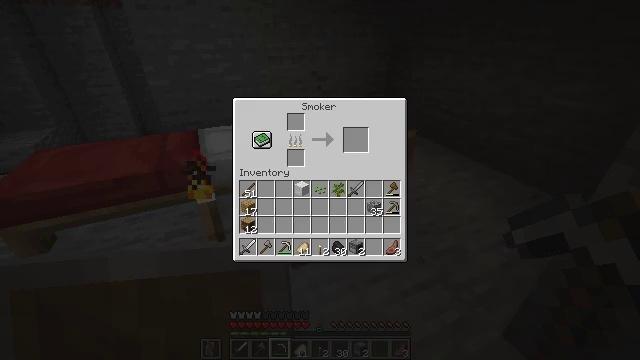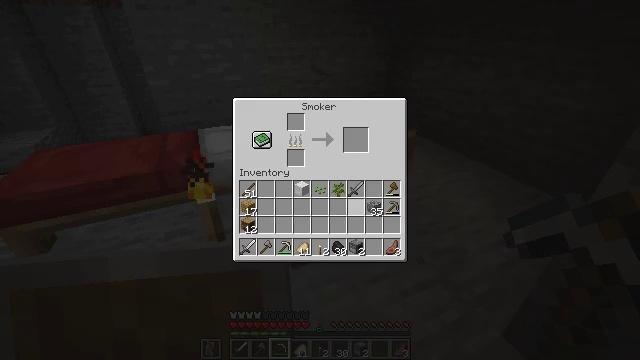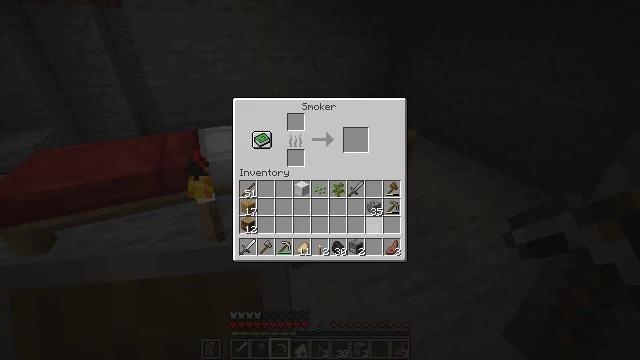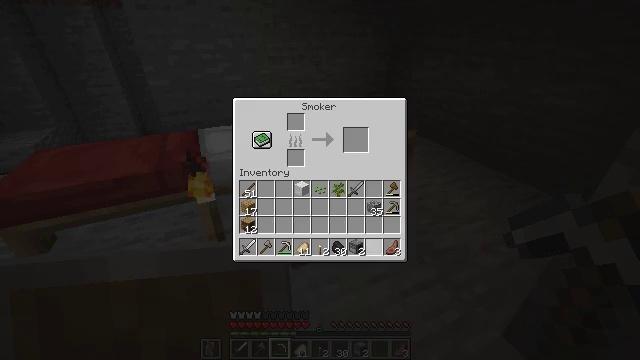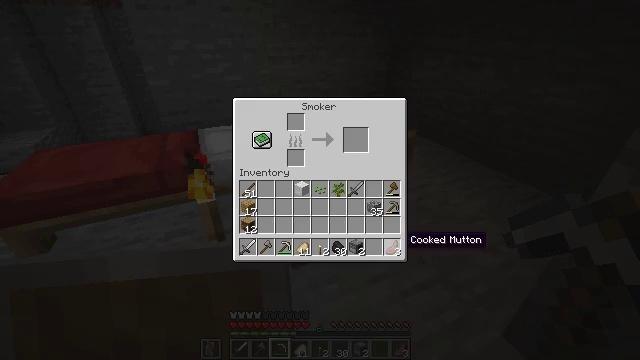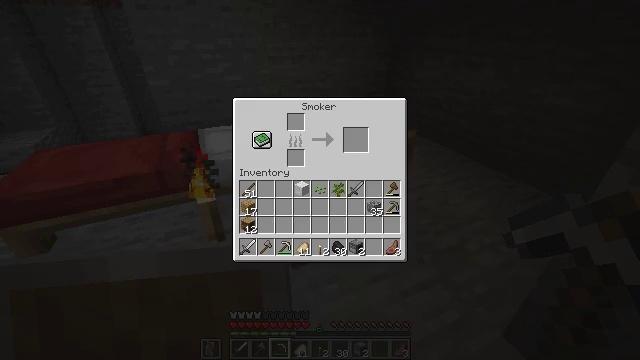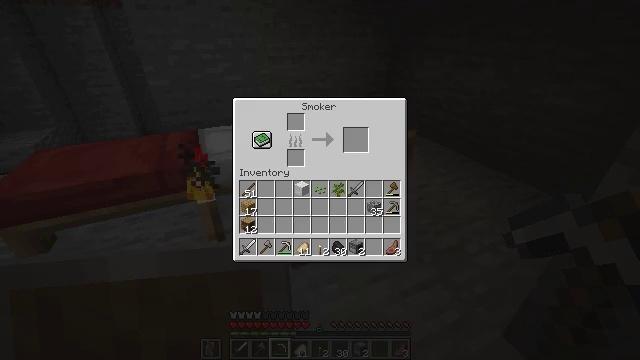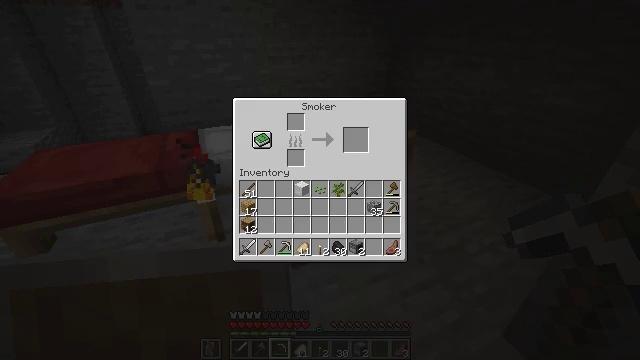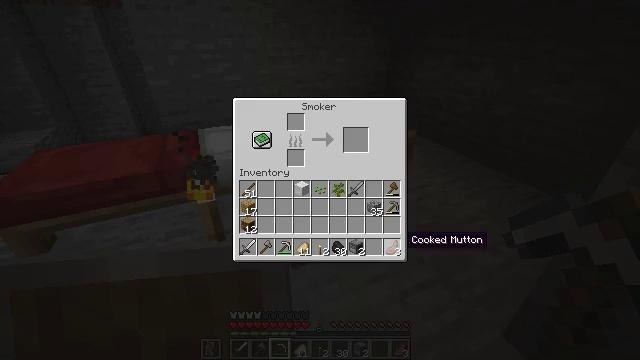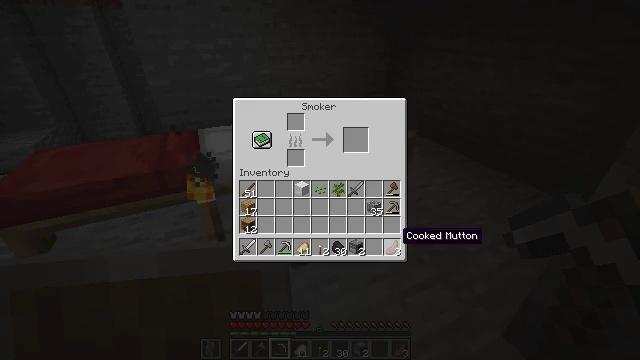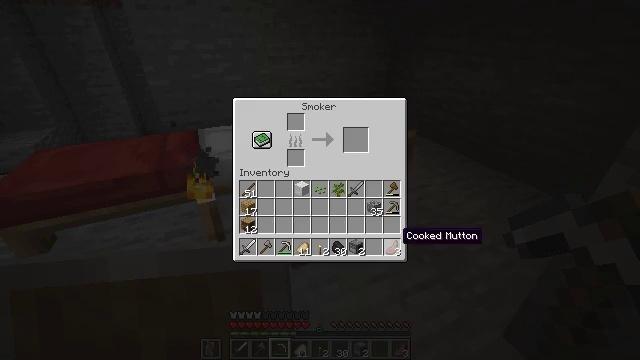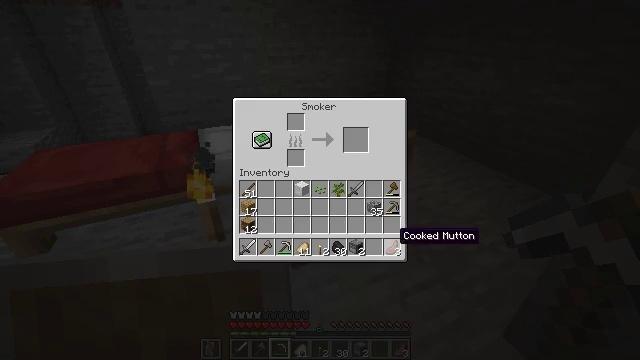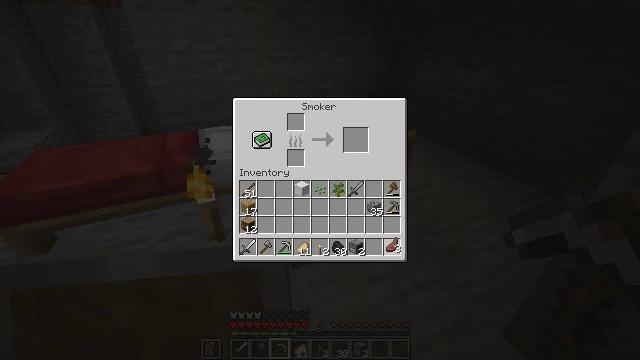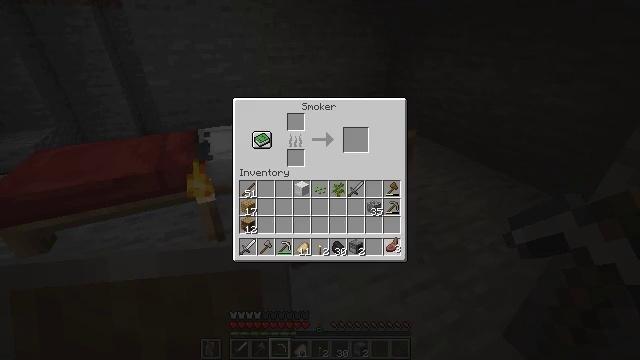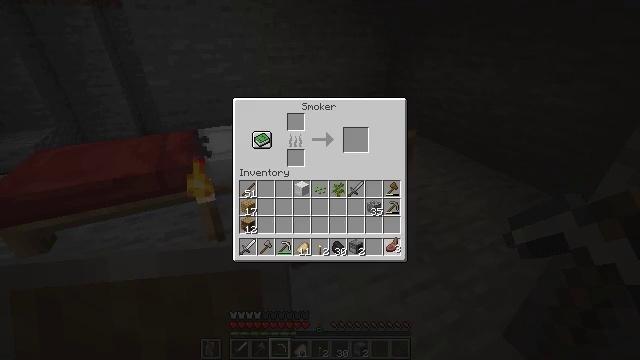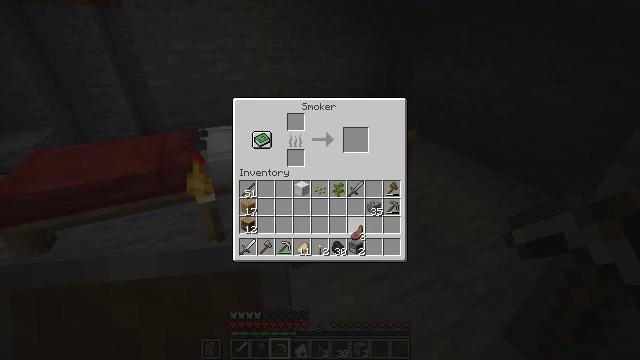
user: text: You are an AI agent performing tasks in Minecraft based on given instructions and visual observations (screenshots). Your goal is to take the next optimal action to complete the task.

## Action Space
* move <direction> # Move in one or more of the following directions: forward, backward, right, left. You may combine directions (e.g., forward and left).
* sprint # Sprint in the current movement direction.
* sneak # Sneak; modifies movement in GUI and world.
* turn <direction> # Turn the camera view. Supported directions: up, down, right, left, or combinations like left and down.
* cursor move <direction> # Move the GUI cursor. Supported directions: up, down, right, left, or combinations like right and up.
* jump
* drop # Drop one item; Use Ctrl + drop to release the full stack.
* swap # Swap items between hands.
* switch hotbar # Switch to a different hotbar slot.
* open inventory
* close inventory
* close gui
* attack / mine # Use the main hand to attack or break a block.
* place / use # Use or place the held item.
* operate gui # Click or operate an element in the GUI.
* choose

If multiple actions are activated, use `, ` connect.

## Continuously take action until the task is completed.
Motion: motion action
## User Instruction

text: Retrieve the smoker into your inventory.
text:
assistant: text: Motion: sneak, cursor move down, open gui
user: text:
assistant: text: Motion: cursor move down
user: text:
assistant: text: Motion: cursor move right and down
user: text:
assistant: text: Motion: cursor move right and down
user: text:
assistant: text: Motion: no_op
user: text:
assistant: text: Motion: no_op
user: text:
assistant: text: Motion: operate gui
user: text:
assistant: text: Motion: operate gui
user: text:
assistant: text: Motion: operate gui
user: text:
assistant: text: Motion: no_op
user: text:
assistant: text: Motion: no_op
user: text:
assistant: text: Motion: operate gui
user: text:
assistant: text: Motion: operate gui
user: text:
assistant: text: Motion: no_op
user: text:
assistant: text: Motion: cursor move left and up
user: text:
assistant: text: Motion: cursor move left
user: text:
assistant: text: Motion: no_op
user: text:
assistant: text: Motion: cursor move left
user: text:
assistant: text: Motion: cursor move left
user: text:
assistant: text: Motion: cursor move left
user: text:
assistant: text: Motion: cursor move left
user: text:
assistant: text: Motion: no_op
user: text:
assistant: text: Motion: operate gui
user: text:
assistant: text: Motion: operate gui
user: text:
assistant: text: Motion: operate gui
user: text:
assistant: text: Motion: no_op
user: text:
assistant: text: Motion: no_op
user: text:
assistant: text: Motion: no_op
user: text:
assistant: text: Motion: close gui
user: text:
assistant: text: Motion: move forward, open inventory